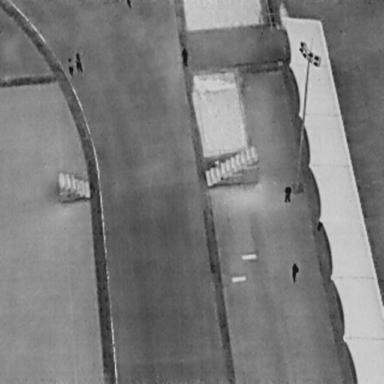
There are six People in the infrared image.